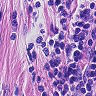
Metastatic tissue present: no